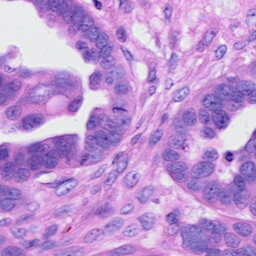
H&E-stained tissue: Ovarian